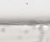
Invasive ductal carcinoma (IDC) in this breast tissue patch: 0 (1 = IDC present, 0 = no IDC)